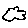
Label: cloud